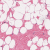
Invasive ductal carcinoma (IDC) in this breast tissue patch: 0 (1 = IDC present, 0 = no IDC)